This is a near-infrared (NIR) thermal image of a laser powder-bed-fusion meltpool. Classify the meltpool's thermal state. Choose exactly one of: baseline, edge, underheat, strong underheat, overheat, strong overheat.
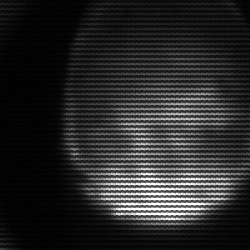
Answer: edge